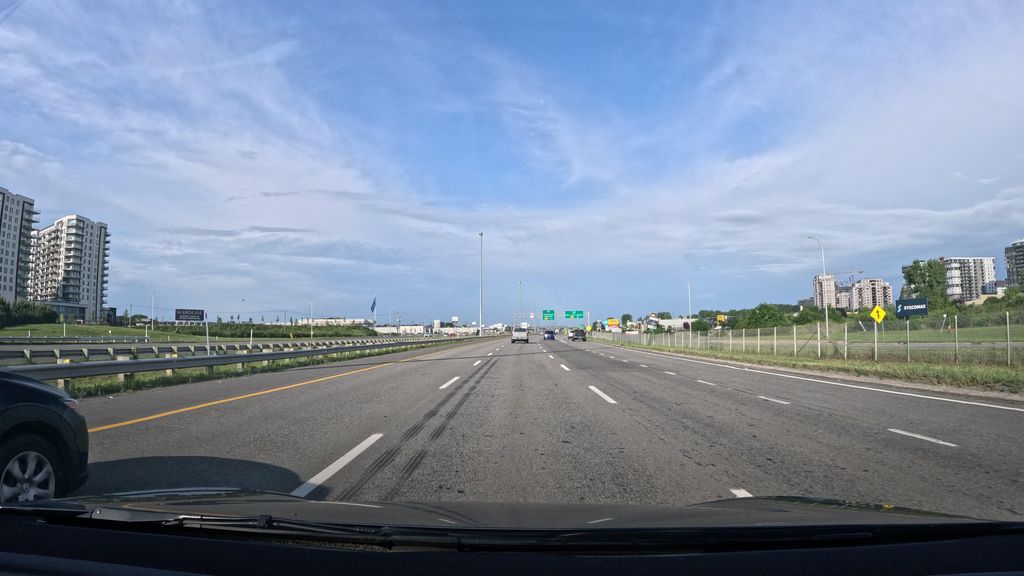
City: montreal